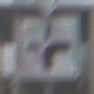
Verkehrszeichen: VerlaufVorfahrtsstrasse3
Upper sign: Vorfahrtsstrasse
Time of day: Midday
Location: Outdoor (Suburban)
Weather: Overcast
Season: NotSpecified
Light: Natural